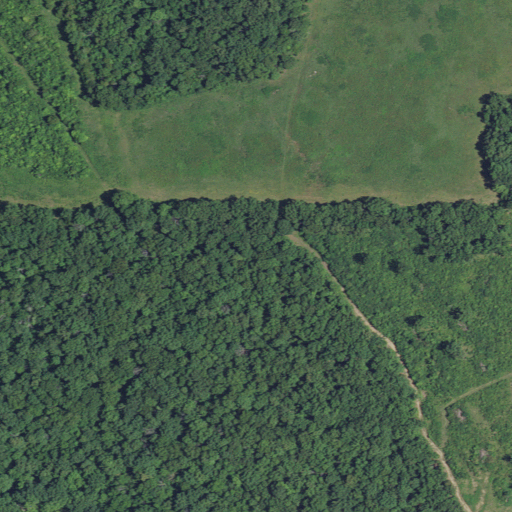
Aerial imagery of mountain in Missouri named Skrainka Hill containing deciduous forest, pasture, mixed forest, and shrub